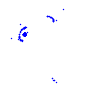
Particle: kaon